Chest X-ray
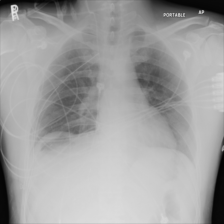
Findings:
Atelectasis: positive
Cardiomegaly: negative
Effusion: negative
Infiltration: negative
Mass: negative
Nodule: negative
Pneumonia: negative
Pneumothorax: negative
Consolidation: negative
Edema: negative
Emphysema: negative
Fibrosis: negative
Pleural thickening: negative
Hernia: negative